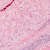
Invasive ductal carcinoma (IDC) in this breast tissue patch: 0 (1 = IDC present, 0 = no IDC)